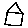
Label: house